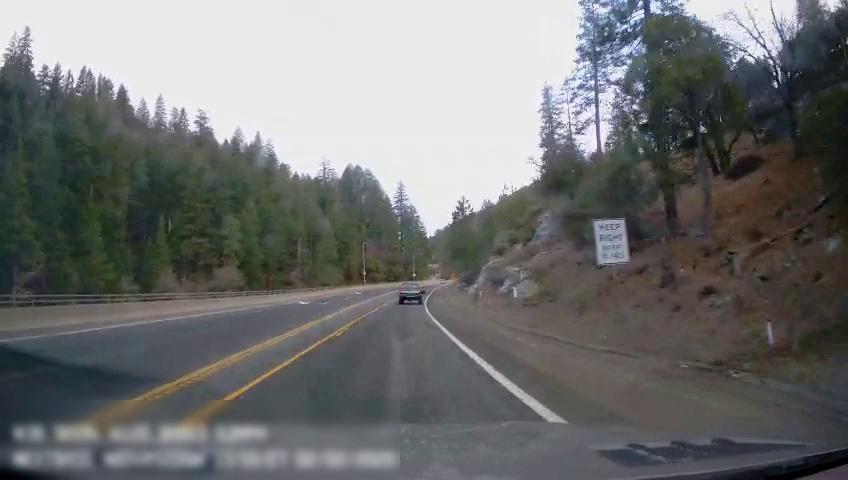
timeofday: Day
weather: Sunny
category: Drivable Space
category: Vehicles | Truck
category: Lanes | Current Lane
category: Lanes | Current Lane
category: Lanes | Alternate Lane
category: Lanes | Alternate Lane
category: Traffic | Signs